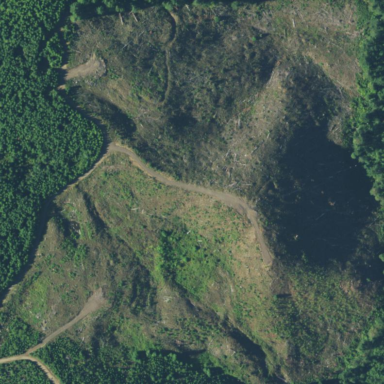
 likely man-made clearing in the landscape."